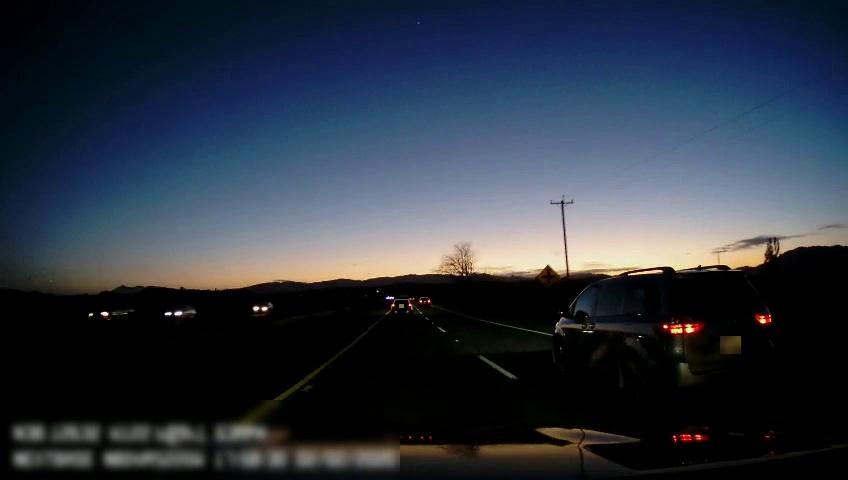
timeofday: Dusk/Dawn/Twilight
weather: Sunny
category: Drivable Space
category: Vehicles | Car
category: Vehicles | Car
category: Vehicles | Car
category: Vehicles | SUV
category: Vehicles | SUV
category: Vehicles | SUV
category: Lanes | Alternate Lane
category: Lanes | Current Lane
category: Lanes | Current Lane
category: Traffic | Signs